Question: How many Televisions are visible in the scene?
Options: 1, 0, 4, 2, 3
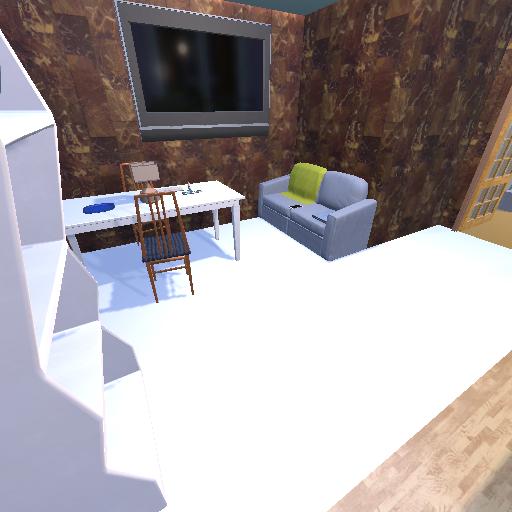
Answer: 1